Question: I enumerated the RAS capable devices using '"RasEnumDevices"' and I am getting the DeviceName as '"Communications cable between two computers #8"','"Communications cable between two computers #7"' etc.,
And my friendly name of the device looks different as '"USB Device (COM10)"' , I got it through 'SetupDiGetDeviceRegistryProperty'.
Is this the normal behaviour? Because When I try to create a Rasphonebook, I cant Identify my connected device name. Is there a way to make both device name and friendly name same?
I tried enumerating '"RasEnumDevices"' but am getting list of devices.
'''
WAN Miniport (L2TP)
WAN Miniport (L2TP)
WAN Miniport (PPTP)
WAN Miniport (PPTP)
WAN Miniport (PPPOE)
Communications cable between two computers #14
Communications cable between two computers #13
'''
How to choose my device from the above list?
or Any Apis available only to list the connected RAS devices?
or Any APIS to get only the connected device name? like "Communications cable between two computers #8" in my case..
Update :

In the above picture I can see the RAS device name with COM port name. Is there a way to enumerate these devices with COM port name?
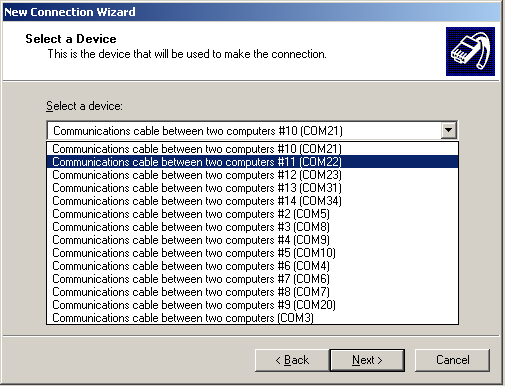
Answer: Unfortunately what you're seeing come back from RasEnumDevices is exactly what's expected. There is no way to directly tie a RASDEVINFO structure back to the actual hardware, or what port it's assigned to since the structure really doesn't give you any way of uniquely identifying the hardware.
Say you have two PPTP VPN ports, you can't distinguish port 1 from port 2... they'll both come back from the API call as "WAN Miniport (PPTP)".
By the way, if you don't want to deal with the interop code yourself you may want to check out the DotRas SDK on CodePlex, it has pretty much the entire RAS API wrapped.
'''
using DotRas;
IEnumerable<RasDevice> devices = RasDevice.GetDevices();
'''
That's the call you'd have made to get the devices listed from RasEnumDevices using the above mentioned SDK.
Here's a link for it if you want it: <URL>
Edit: I wanted to add, your phonebook entry would only need to have the name of "Communications cable between two computers #14" because it knows which COM port it's associated with. You don't need to identify that yourself, nor would the entry work if you appended the COM port information to the device name.
Good luck!